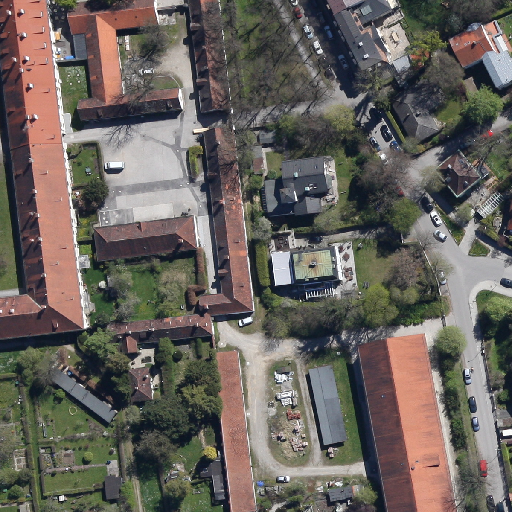
Referring expression: vehicle driving on the road